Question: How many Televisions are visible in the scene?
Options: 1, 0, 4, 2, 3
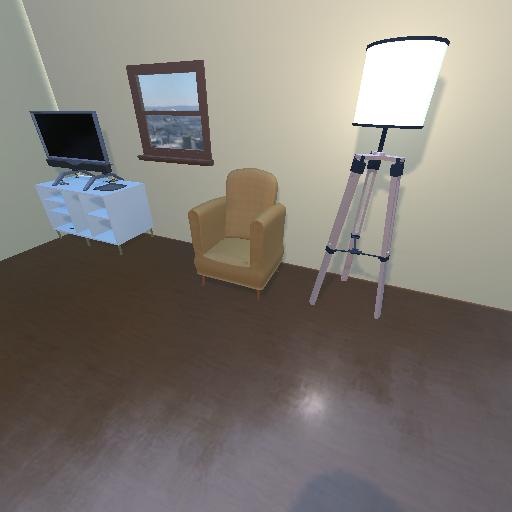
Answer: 1